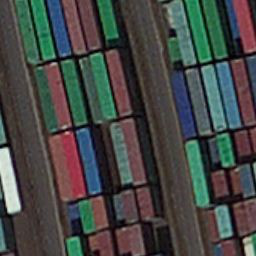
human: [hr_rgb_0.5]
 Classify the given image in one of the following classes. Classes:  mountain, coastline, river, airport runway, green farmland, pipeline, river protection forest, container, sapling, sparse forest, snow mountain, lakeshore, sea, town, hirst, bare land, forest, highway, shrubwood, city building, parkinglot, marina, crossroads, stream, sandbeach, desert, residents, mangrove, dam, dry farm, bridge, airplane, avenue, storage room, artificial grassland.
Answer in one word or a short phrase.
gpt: container